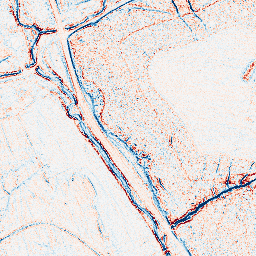
Category: edge_preserving
Decomposition family: anisotropic_diffusion
Decomposition parameters: iterations: 5
kappa: 10
gamma: 0.1
Upsampling method: quartic
Upsampling parameters: scale: 4
Upsampling scale: 4